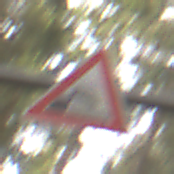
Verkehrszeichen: Ufer
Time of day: MorningAfternoon
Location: Outdoor (Nature)
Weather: Overcast
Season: Winter
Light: Natural